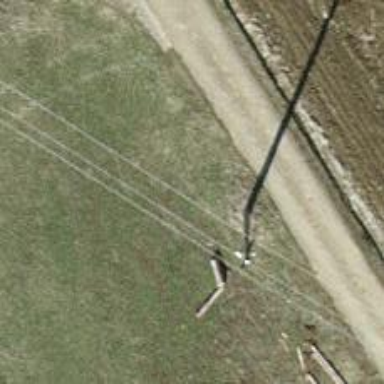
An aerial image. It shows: Minor power line.